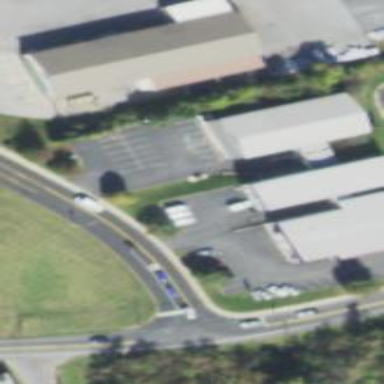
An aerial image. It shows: Building used as car repair shop.